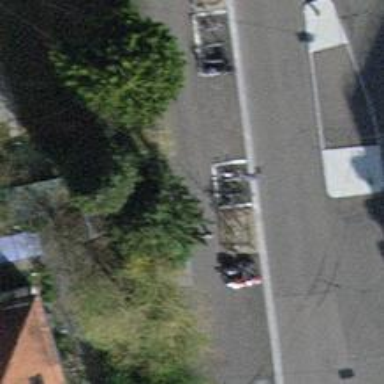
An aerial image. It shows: Asphalt footway with crossing.